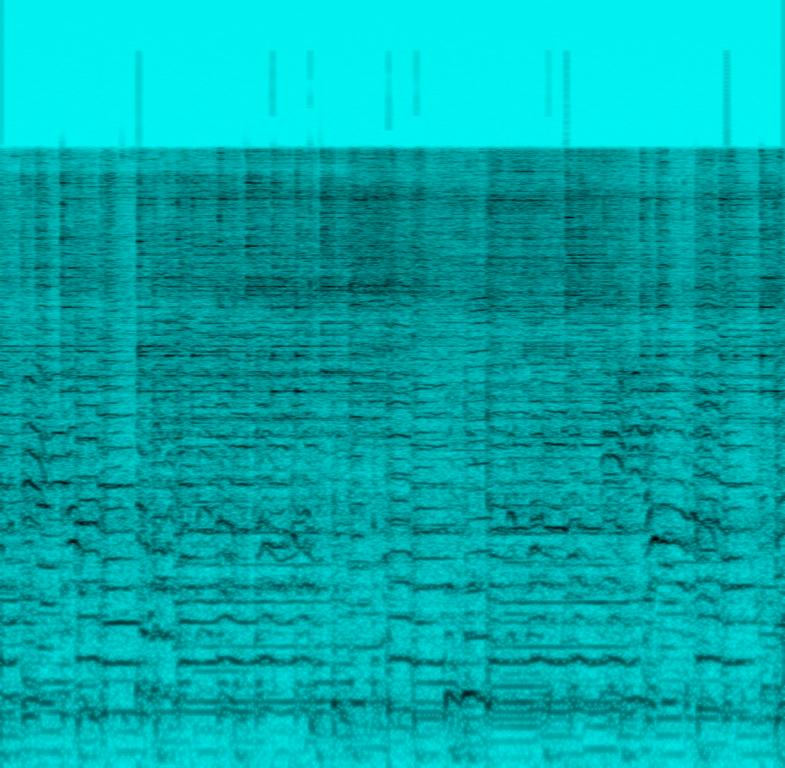
The low quality recording features a live performance of a reggae song that consists of shimmering cymbals, addictive brass melody and muffled male vocal singing over it. It is noisy and in mono, and it sounds thin, harsh, muddy, messy and energetic.